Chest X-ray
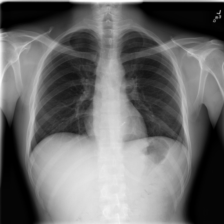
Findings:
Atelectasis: negative
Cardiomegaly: negative
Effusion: negative
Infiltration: negative
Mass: negative
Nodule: negative
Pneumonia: negative
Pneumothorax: negative
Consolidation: negative
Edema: negative
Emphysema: negative
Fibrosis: negative
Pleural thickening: negative
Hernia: negative